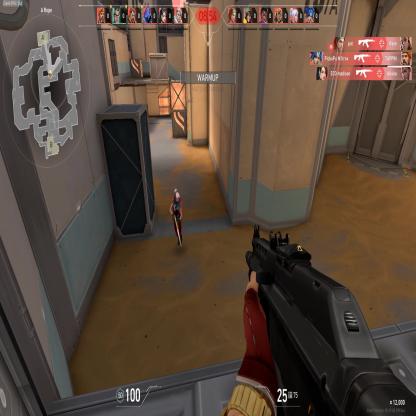
Label: enemy